Group 1:
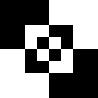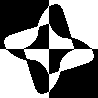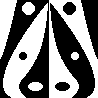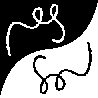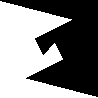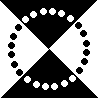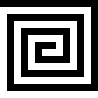
Group 2:
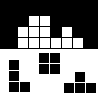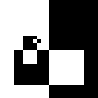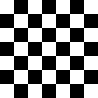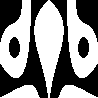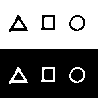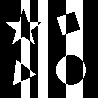
Rule separating the two groups: "Inverted symmetry" present vs. not
Concepts: black_white_inversion
Author: Jago Collins